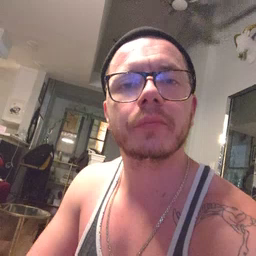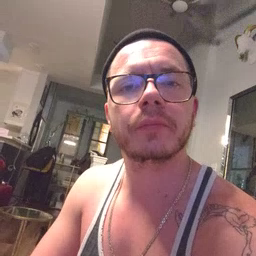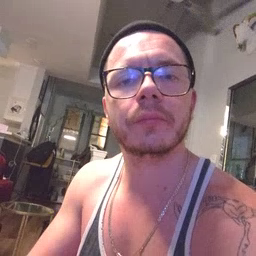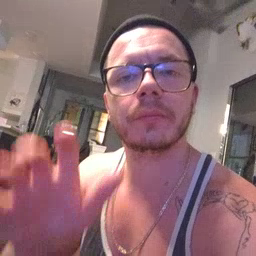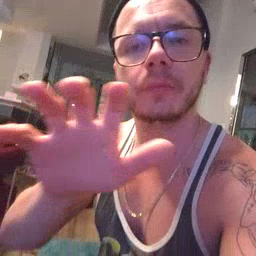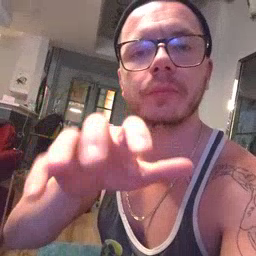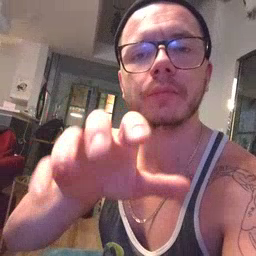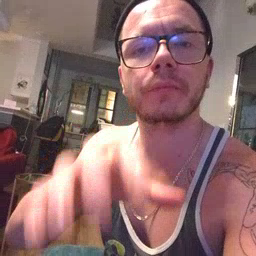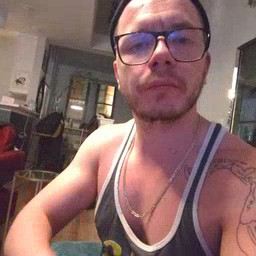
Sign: alligator